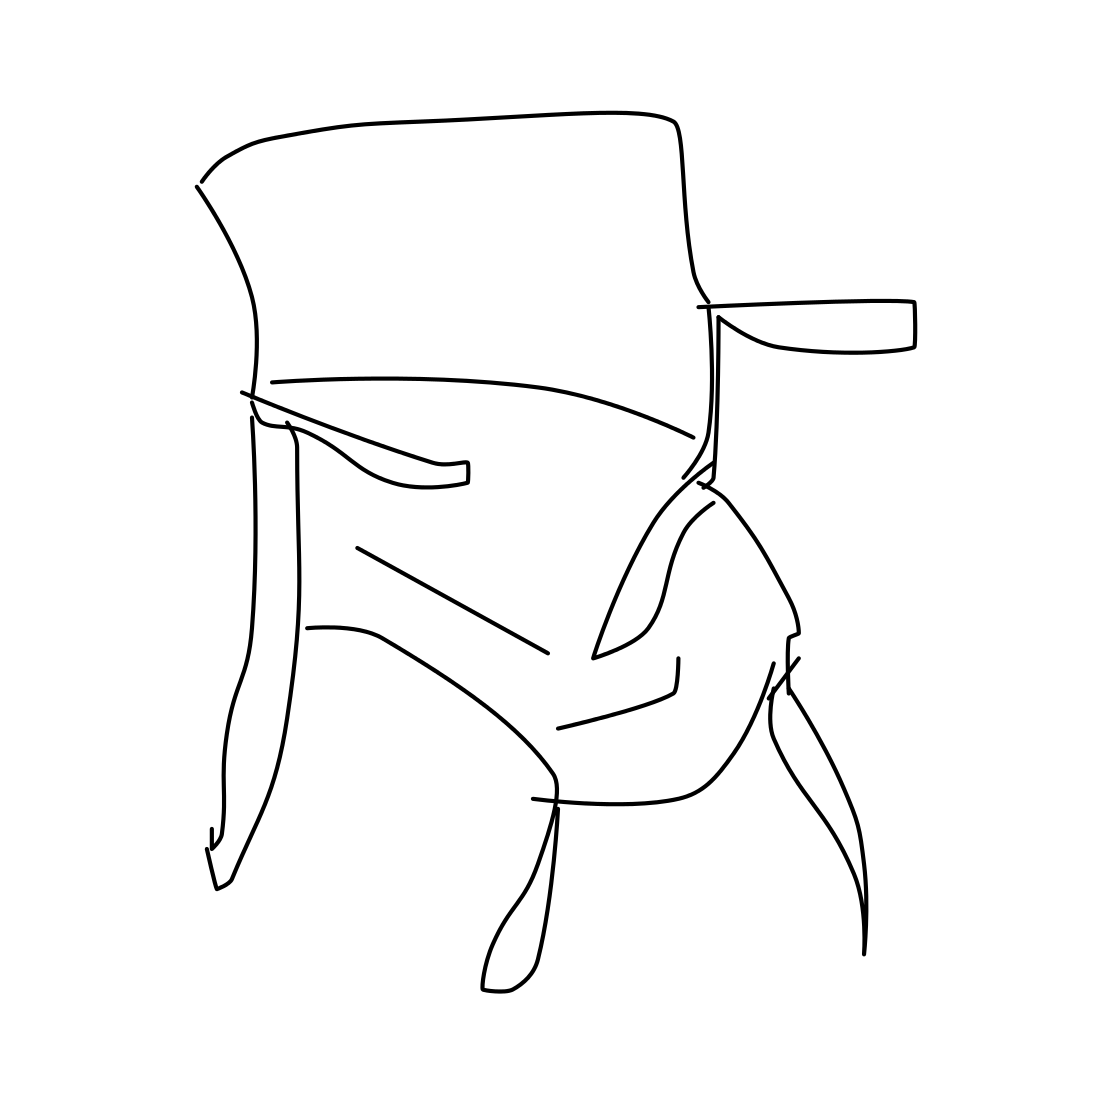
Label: chair